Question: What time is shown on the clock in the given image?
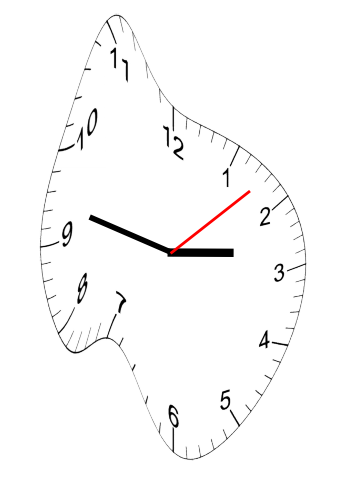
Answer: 02:47:08